Question: When I edit HTML, I sometimes like to line-up attribute declarations like this:
'''
<li class="dropdown"
ui-route="..."
ng-class="{active: $uiRoute}">
</li>
'''
However, when I'm at the end of line 2 of my example and I enter a newline, vim seems to correct the indentation of line 2 to that of line 1. Here's a GIF of it happening:

I have 'autoindent' on but disabling it doesn't seem to help.
Can I tell vim to stop doing that?
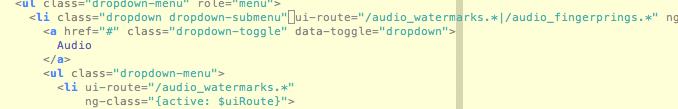
Answer: This is because you have set 'filetype indent on' and the indent file: 'xml.vim' was loaded.
If you rename the file to something like 'foo.vim.txt' and 'vim foo.vim.txt', the indent would not be automatically adjusted when you pressed Enter.
More detailed info:
In you '$VIMRUNTIME/indent/xml.vim', you can find:
'''
setlocal indentkeys=o,O,*<Return>,<>>,<<>,/,{,}
'''
that is, when you pressed '<Return>' in your 'xml' file, the indent adjustment was triggered. read ':h indentkeys' for details.
If you don't want to let vim re-indent your line when you press '<enter>', you can try 'setlocal indentkeys -=*<Return>'. If you want it only to happen on certain filetype, i.e. 'xml', you can create autocommand.
Hope it helps.
### P.S. I just found that your file might be html file, it is the same. You can check $VIMRUNTIME/indent/html.vim, you will see <Enter> is in the list too.